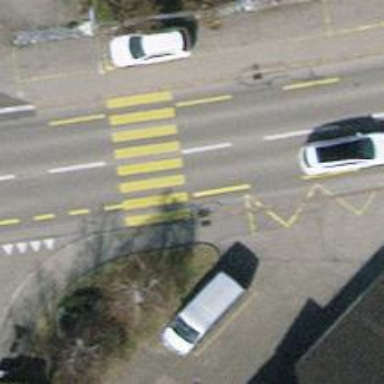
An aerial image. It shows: Primary highway with designated cycle lane on both sides.